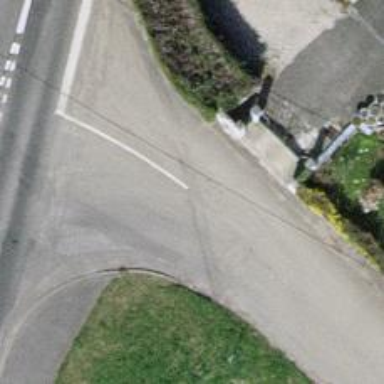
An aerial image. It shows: Residential road paved with concrete.